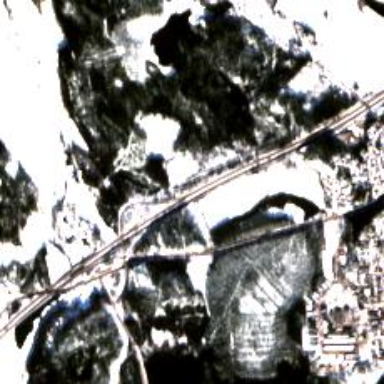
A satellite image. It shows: Motorway junction.